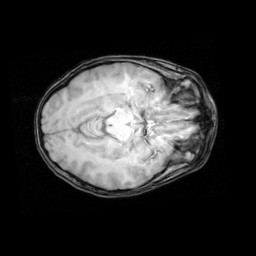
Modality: T1w
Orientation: axial
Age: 20
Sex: female
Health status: healthy
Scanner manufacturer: philips
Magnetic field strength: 3 T
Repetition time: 0.012 s
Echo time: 0.0037 s